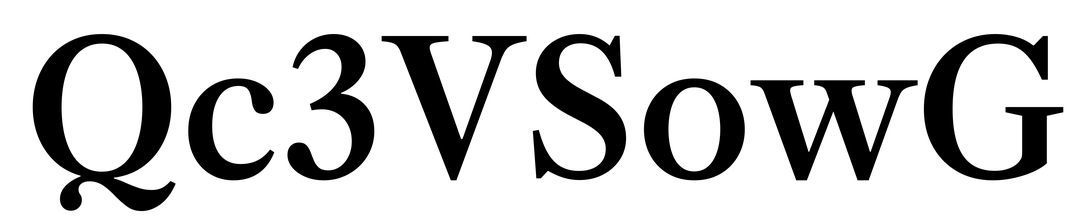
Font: LibreCaslonText_Medium